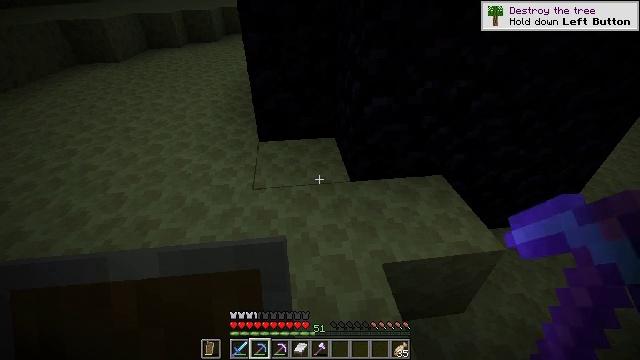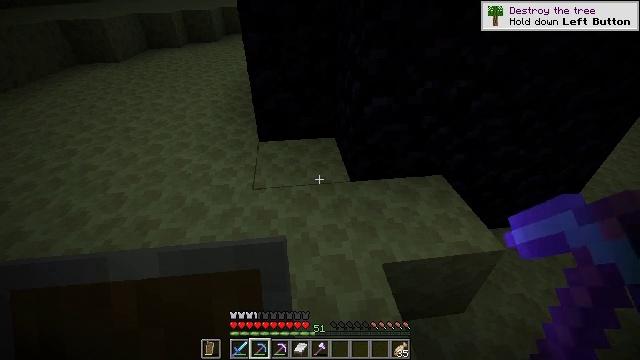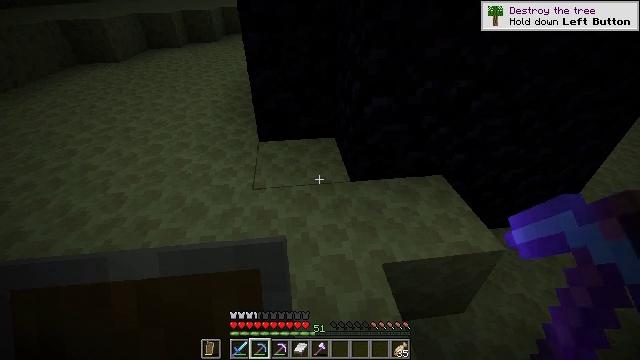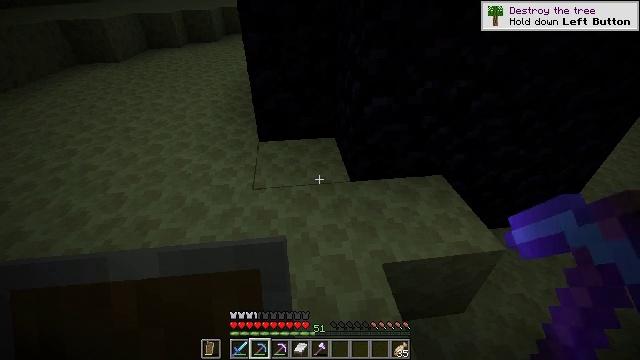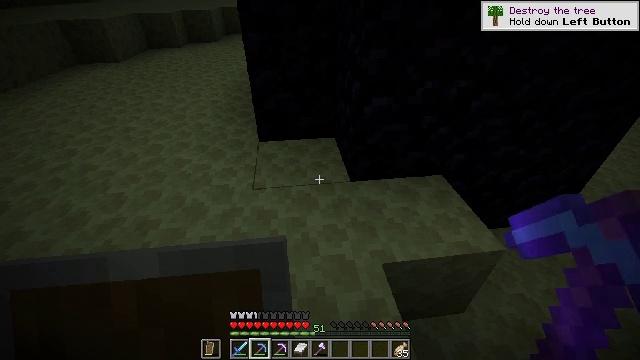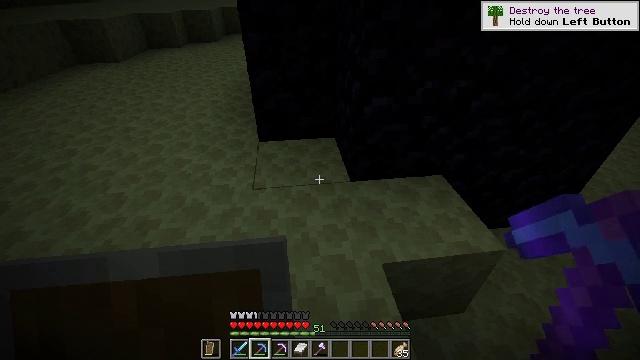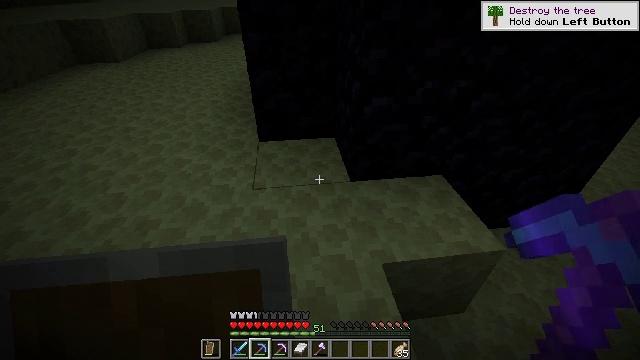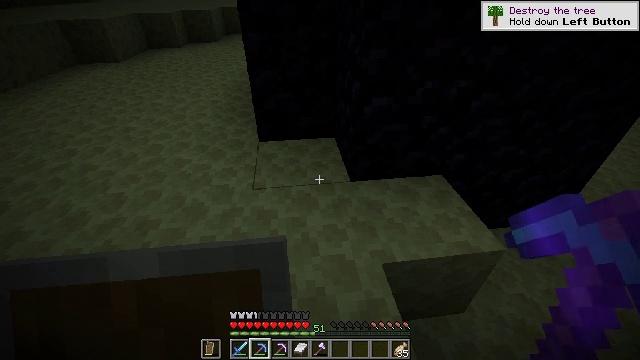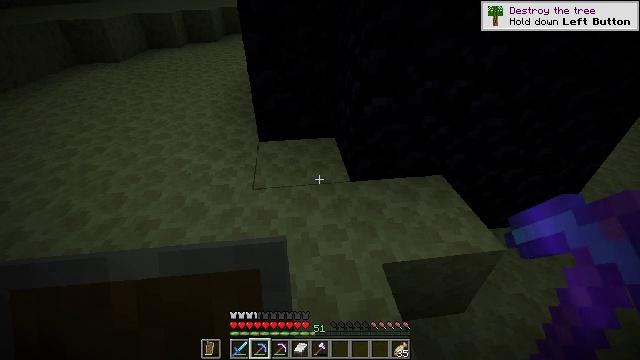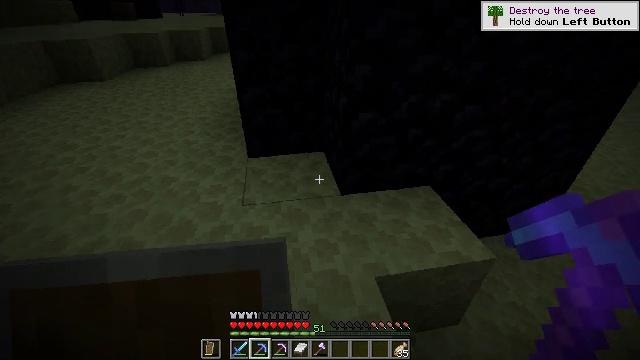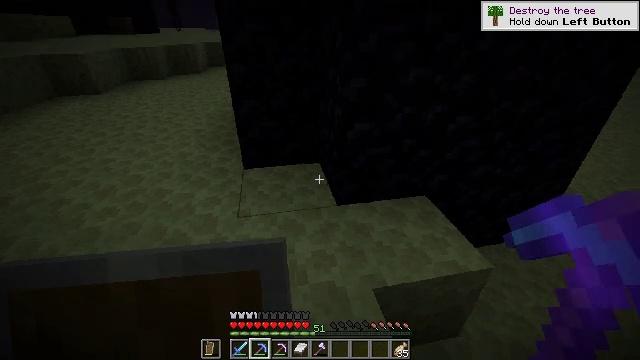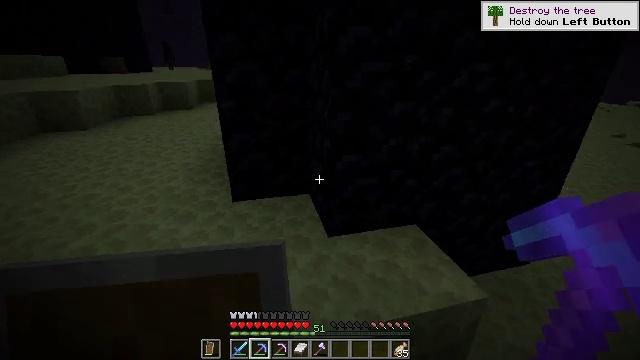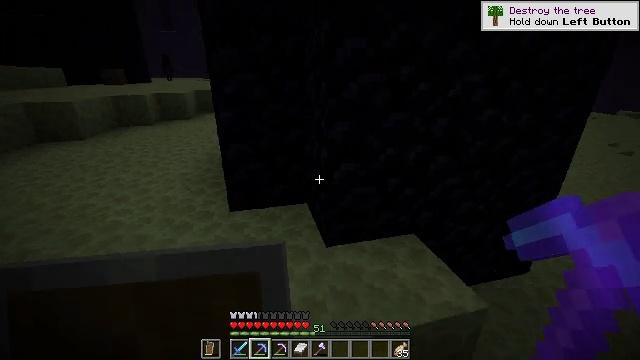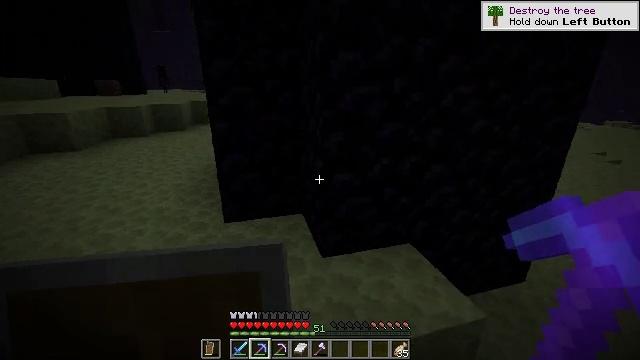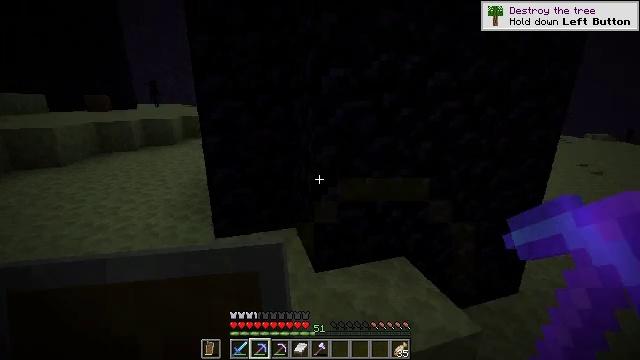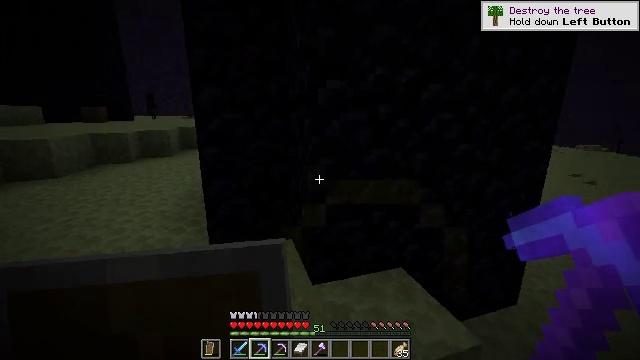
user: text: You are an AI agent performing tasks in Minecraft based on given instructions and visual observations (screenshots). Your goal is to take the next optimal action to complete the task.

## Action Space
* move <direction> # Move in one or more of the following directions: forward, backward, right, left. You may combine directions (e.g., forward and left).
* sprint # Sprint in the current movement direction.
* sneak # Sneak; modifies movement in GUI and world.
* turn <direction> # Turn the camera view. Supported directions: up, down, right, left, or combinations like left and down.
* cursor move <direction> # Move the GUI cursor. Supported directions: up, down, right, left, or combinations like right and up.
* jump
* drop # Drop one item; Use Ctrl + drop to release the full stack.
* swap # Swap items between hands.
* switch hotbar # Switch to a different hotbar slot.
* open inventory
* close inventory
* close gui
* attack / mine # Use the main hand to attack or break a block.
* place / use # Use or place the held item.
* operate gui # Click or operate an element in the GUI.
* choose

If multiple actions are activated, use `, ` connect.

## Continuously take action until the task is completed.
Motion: motion action
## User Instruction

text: Mine the tough obsidian.
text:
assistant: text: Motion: no_op
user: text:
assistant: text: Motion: no_op
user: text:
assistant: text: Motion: no_op
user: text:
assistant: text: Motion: no_op
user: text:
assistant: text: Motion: no_op
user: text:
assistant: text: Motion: no_op
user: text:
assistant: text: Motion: no_op
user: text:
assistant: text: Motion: no_op
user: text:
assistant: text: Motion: turn right and up
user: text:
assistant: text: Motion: turn right and up
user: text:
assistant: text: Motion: turn right and up
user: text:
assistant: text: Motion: turn up
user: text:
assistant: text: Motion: turn right and up
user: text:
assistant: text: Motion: turn right and up
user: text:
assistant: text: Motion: turn up
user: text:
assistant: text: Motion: turn up
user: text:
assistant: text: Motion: turn right and up
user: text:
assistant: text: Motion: turn up
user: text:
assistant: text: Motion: no_op
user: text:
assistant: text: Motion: no_op
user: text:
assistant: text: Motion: move forward and move left, turn right
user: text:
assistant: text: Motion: move forward and move left, turn right
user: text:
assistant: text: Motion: move forward and move left, turn right
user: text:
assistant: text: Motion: move forward and move left, turn right
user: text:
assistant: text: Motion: move forward and move left, turn right
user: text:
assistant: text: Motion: move forward and move left, turn right
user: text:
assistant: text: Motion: move forward and move left, turn right
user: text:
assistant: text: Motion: move forward and move left, turn right
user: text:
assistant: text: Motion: turn right
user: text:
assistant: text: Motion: turn right